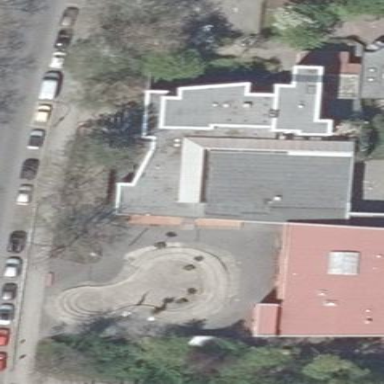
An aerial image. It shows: Community center building.